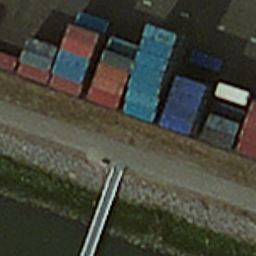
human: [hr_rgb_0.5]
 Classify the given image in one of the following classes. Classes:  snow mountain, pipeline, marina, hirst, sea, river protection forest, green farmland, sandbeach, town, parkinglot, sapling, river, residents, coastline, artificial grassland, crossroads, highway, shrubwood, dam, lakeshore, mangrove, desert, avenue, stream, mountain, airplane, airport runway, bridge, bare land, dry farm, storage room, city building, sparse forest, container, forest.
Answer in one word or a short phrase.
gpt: container